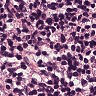
Metastatic tissue present: no